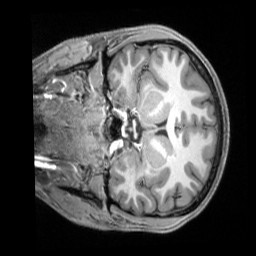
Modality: T1w
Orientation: coronal
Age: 25
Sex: male
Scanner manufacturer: siemens
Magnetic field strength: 3 T
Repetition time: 2.3 s
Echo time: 0.00229 s